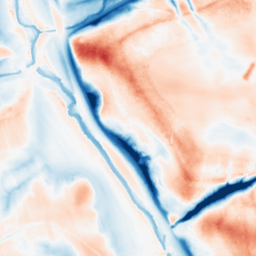
Category: trend_removal
Decomposition family: local_polynomial
Decomposition parameters: window_size: 51
degree: 2
Upsampling method: bilinear
Upsampling parameters: scale: 2
Upsampling scale: 2